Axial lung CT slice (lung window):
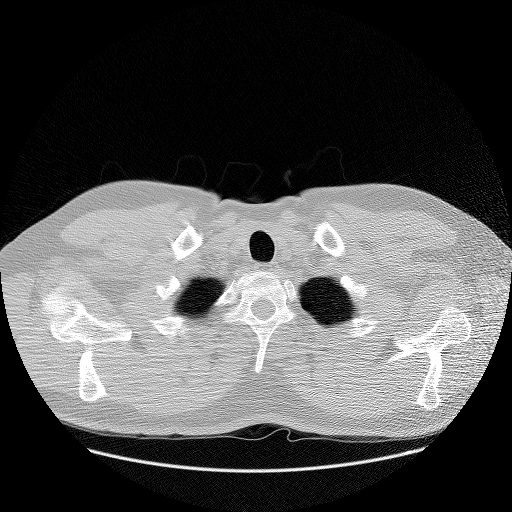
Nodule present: no